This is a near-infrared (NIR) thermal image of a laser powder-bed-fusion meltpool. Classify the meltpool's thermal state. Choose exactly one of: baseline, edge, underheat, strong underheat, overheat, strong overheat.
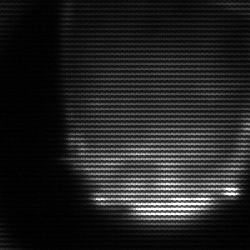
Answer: edge